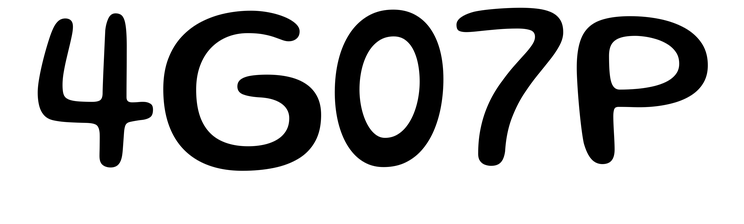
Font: Gluten_Regular